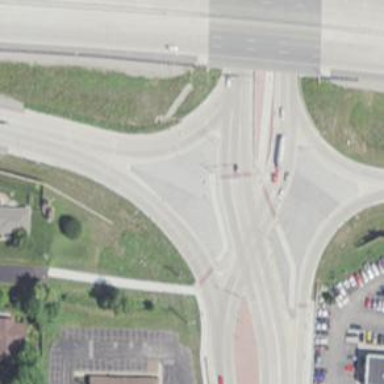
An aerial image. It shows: Marked crossing on cycleway road.